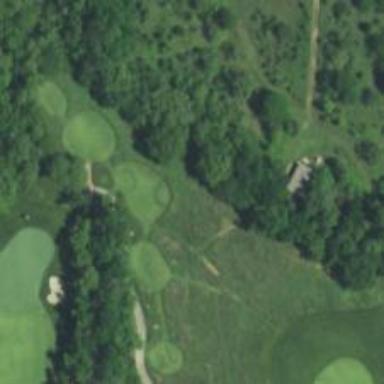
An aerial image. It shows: Path for both road and golf.